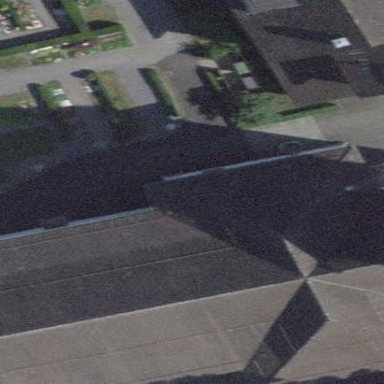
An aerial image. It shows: White church with gabled roof colored in maroon.